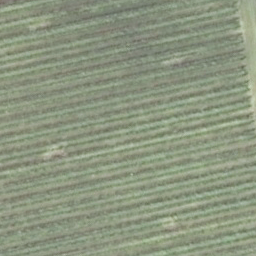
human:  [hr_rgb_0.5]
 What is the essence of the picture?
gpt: farmland